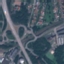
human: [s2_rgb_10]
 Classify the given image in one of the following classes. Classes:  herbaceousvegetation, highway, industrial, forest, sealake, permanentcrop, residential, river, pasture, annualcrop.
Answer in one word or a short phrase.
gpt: Highway